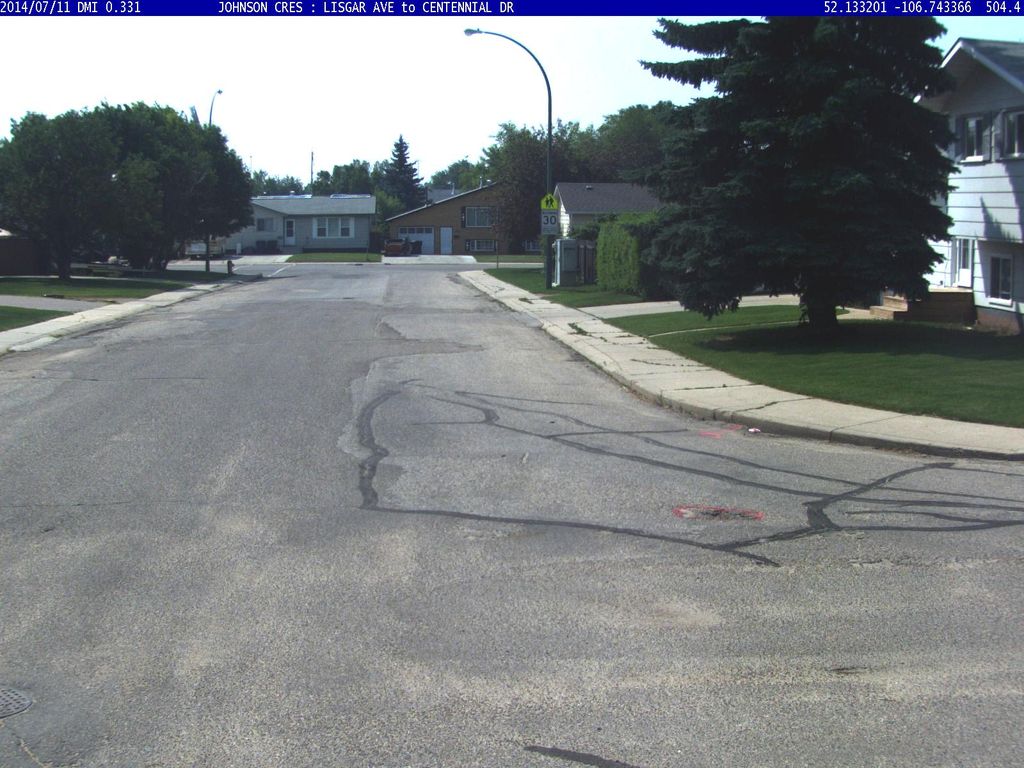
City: saskatoon